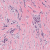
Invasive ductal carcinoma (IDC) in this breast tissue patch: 1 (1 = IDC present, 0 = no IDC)